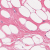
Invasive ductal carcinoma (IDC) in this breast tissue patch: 0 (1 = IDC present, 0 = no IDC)